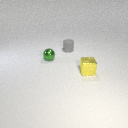
small yellow metal cube in front of small gray rubber cylinder